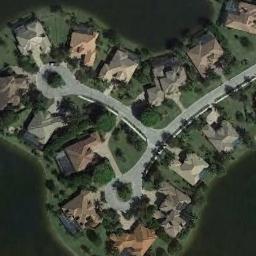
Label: dense_residential